Aerial crown-view tile of a tropical tree (Barro Colorado Island, Panama), acquired 20250818:
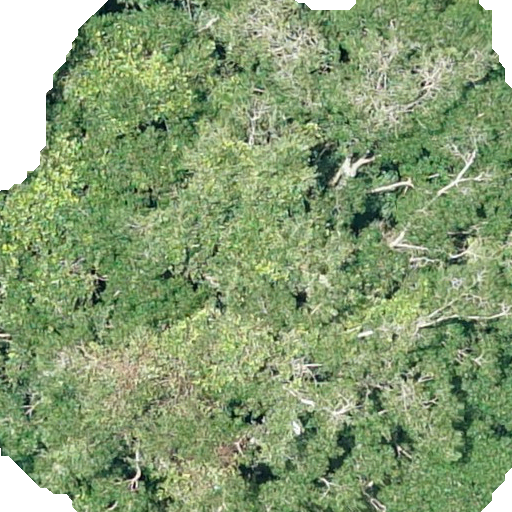
Species: Hura crepitans
GBIF accepted scientific name: Hura crepitans
Crown area: 401.277 m²